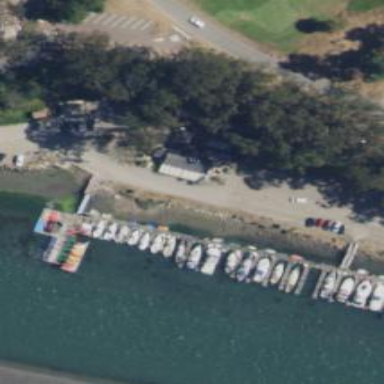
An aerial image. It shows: Pier with mooring facilities.